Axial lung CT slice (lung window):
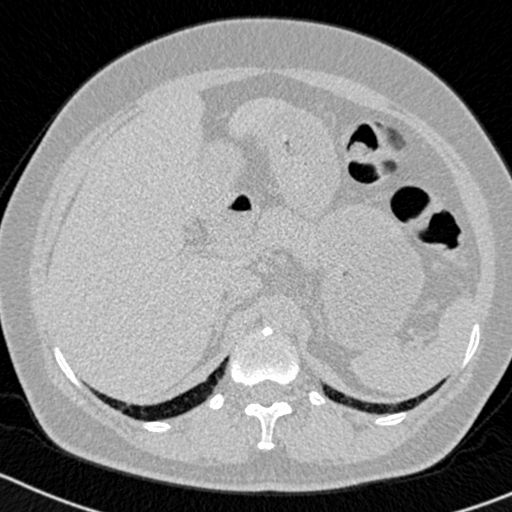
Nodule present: no